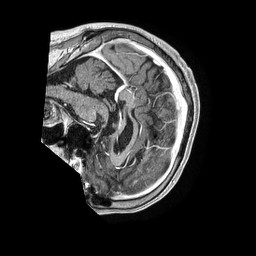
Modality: T1w
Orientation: sagittal
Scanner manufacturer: philips
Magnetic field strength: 1.5 T
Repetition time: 0.007738 s
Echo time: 0.003584 s